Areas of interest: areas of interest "Fúlù Manor Garden"
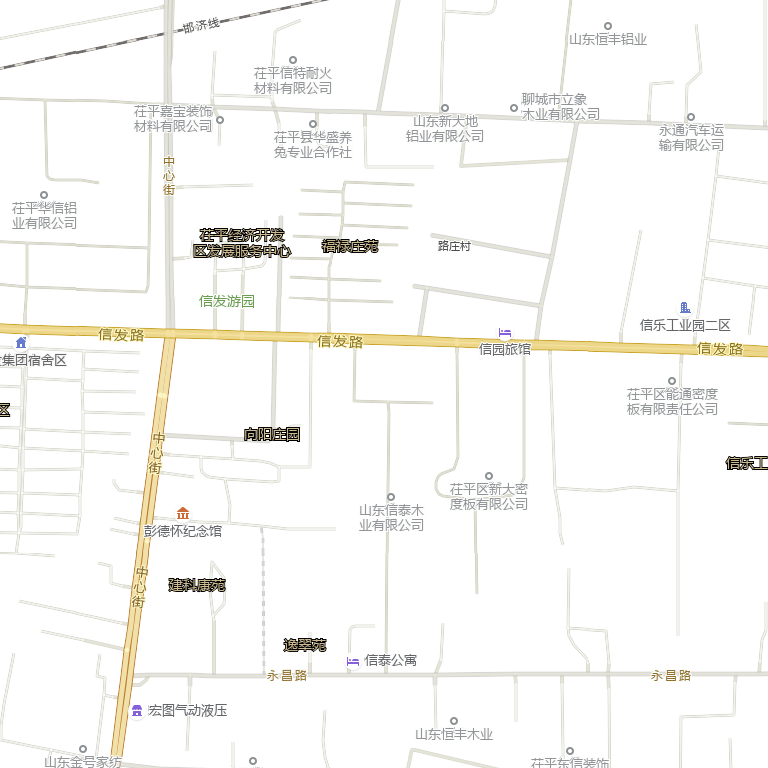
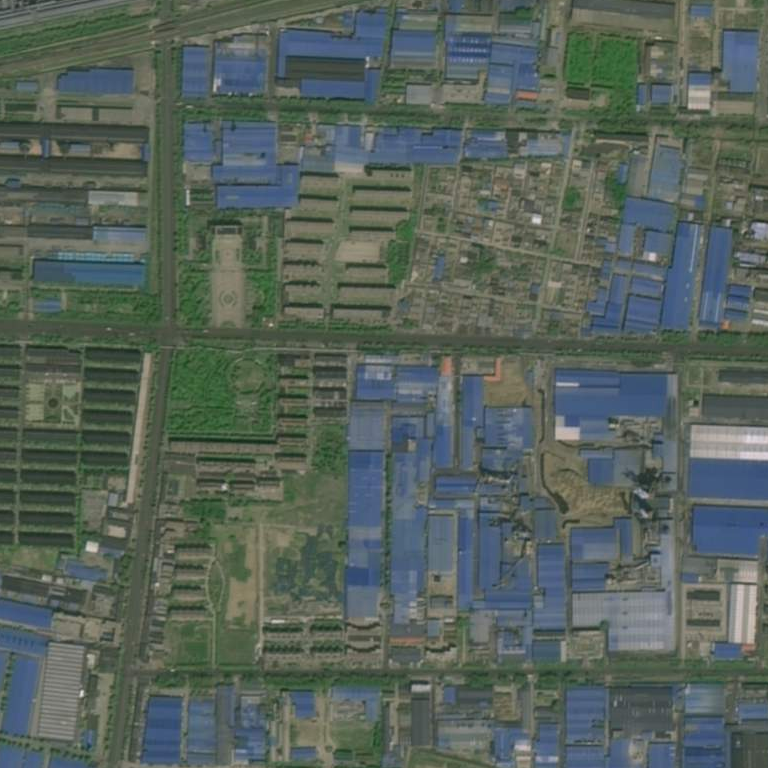